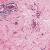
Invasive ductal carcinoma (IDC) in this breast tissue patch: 0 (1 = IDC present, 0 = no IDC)